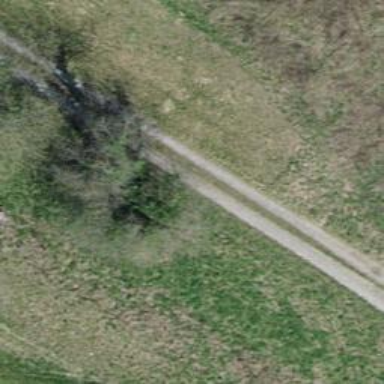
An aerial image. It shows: Track road with grade3 tracktype.